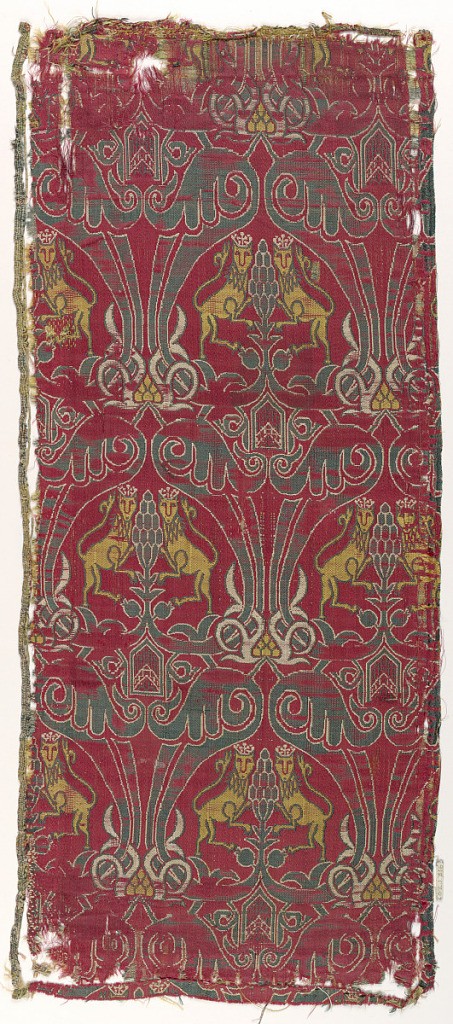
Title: Fragment
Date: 15th century
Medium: silk Techniqu: 4&1 satin patterned with plain weave (lampas)
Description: Affronted crowned lions within a staggered arrangement of cartouches in green, yellow and white on red. Selvedge on left.